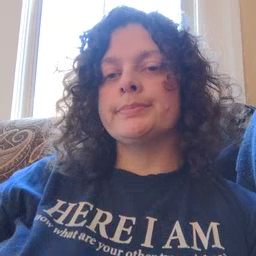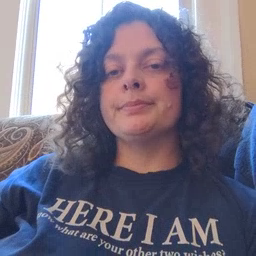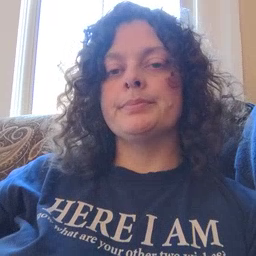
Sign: moon